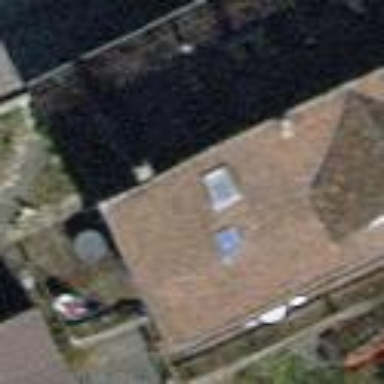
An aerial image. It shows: Terrace-style building with gabled roof.